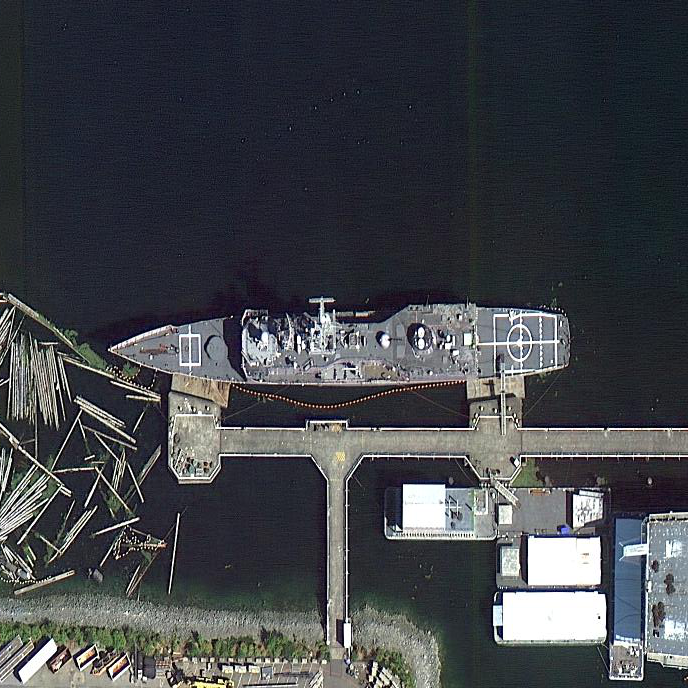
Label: cruiser